Field crop: maize
Growth stage: 2
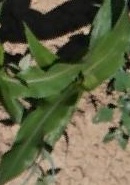
Species: maize